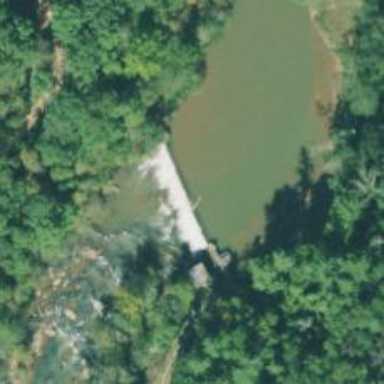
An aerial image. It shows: Dam across waterway.